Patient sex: M
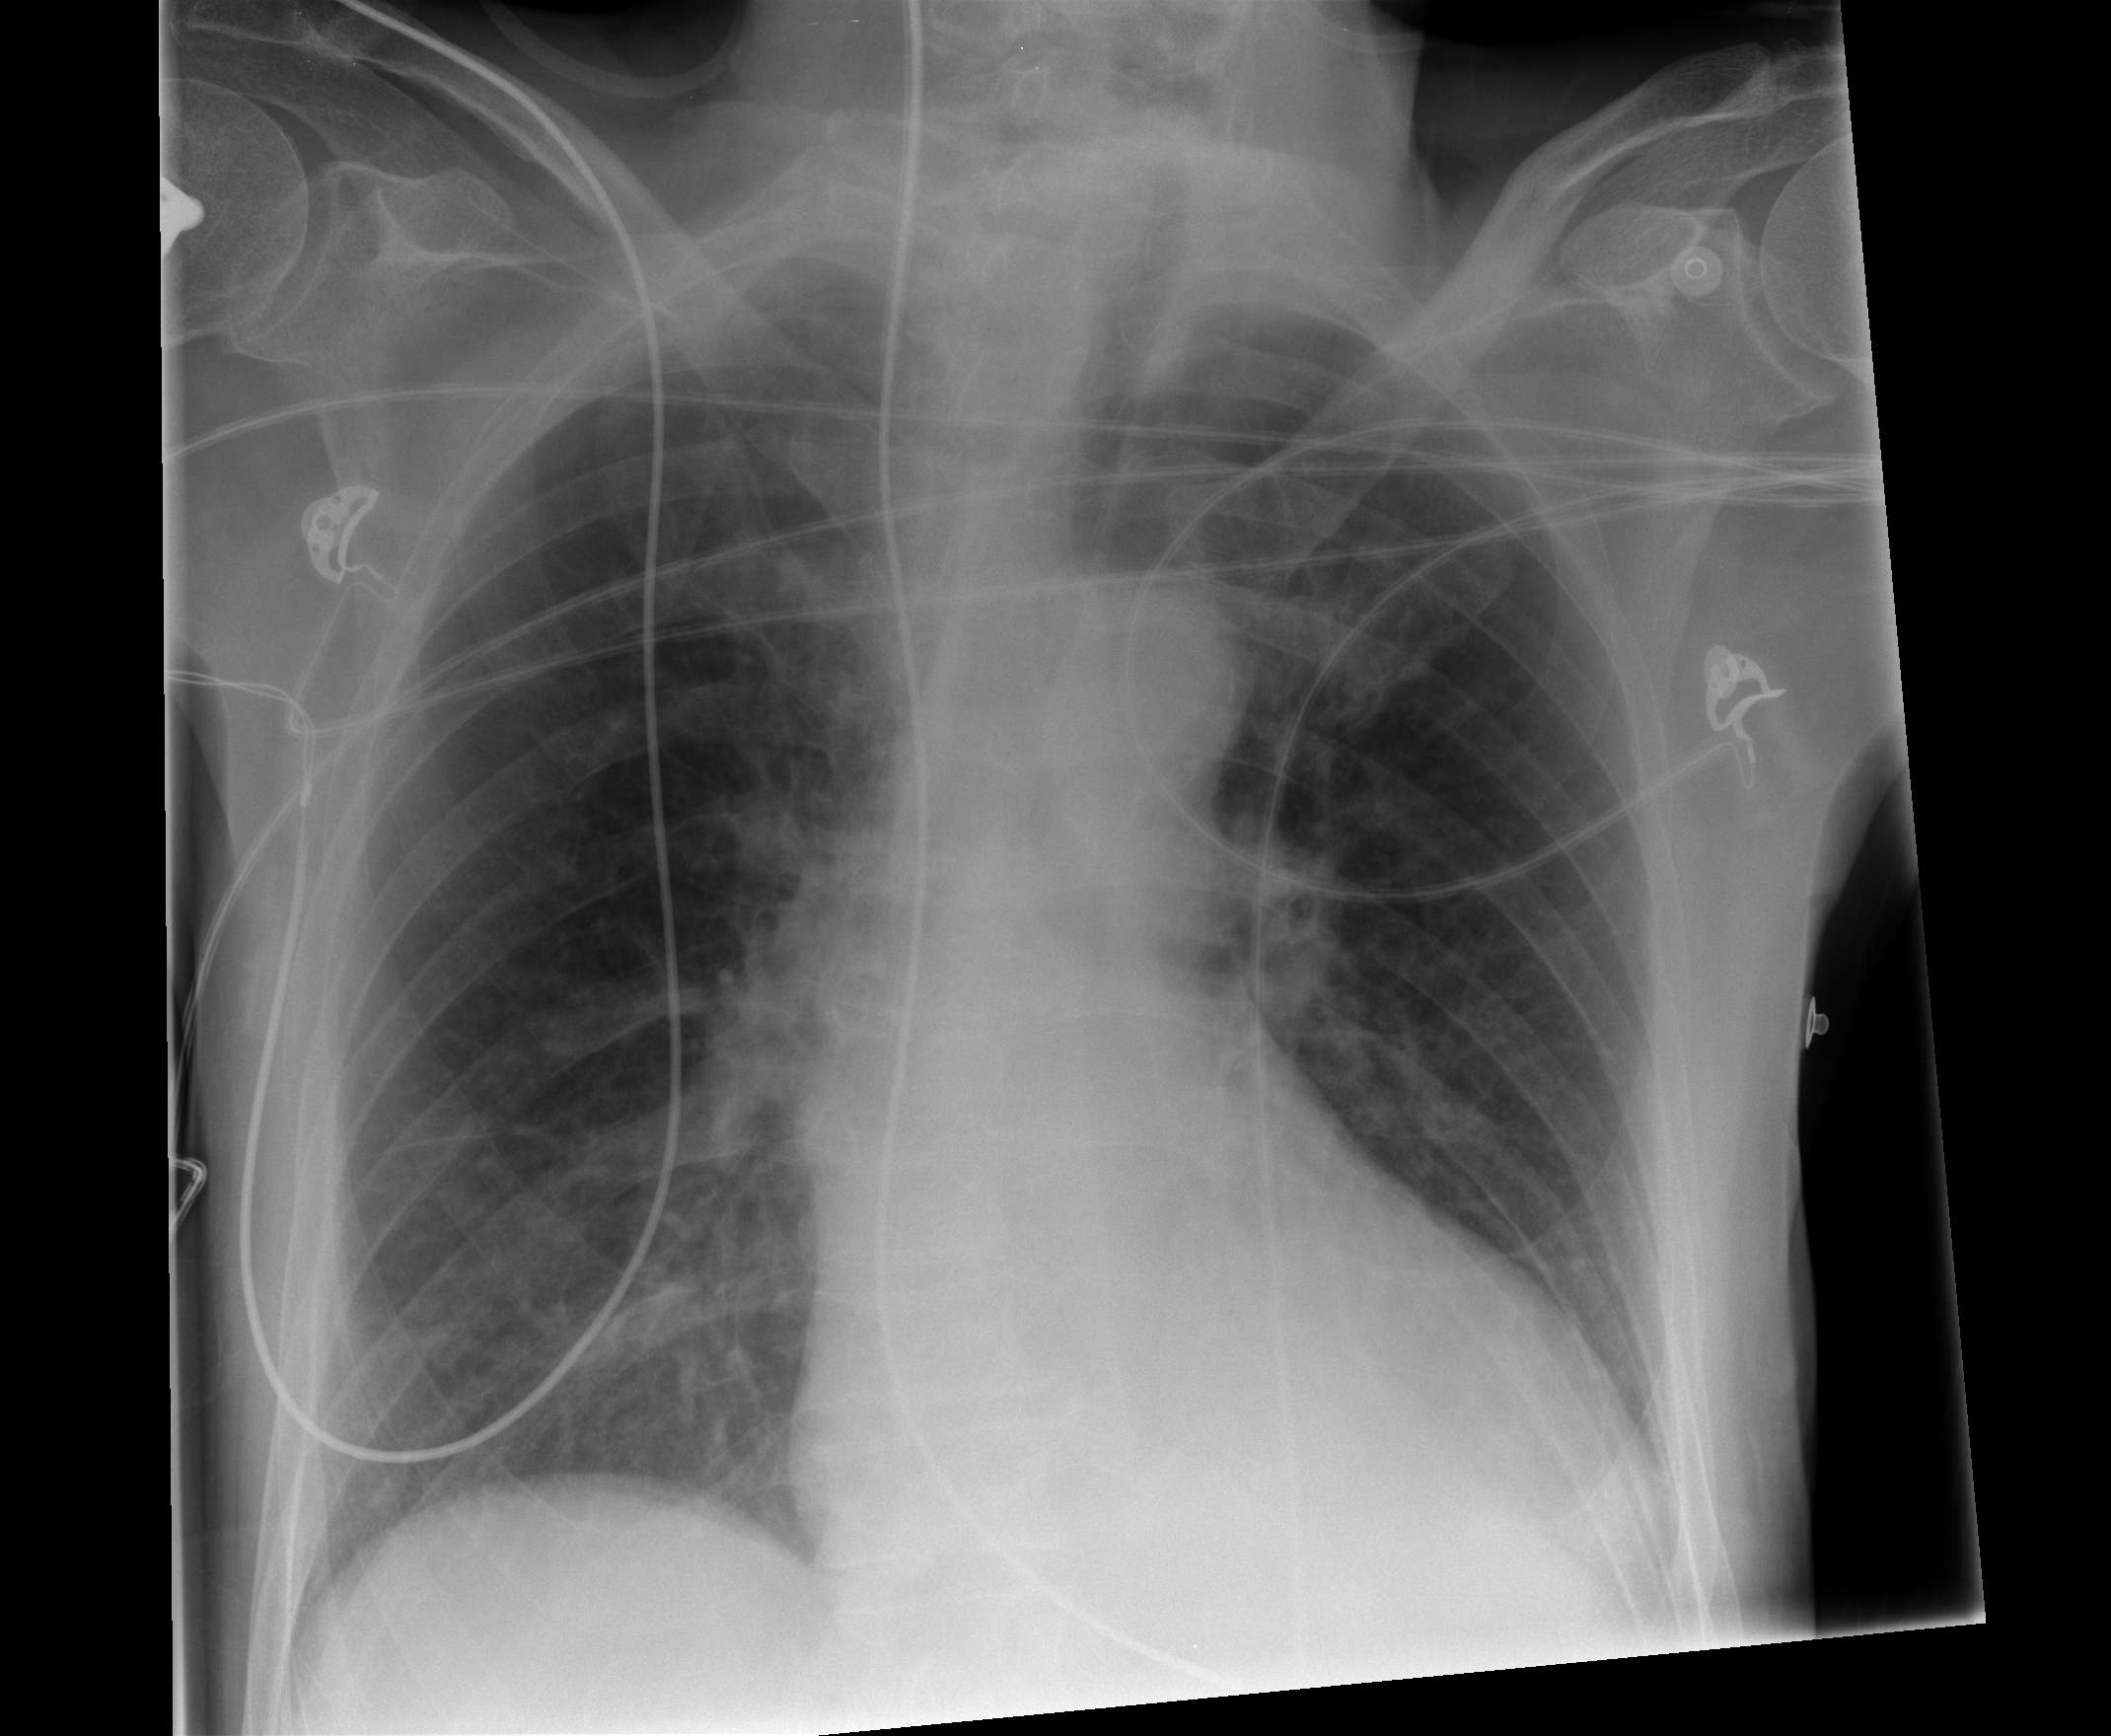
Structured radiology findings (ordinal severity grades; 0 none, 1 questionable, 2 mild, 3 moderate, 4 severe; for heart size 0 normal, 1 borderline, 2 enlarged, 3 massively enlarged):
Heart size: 2
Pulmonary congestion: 0
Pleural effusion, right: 0
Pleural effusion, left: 1
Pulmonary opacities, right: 1
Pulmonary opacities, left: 0
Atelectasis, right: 2
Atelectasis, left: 2